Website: apple
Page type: account-selection
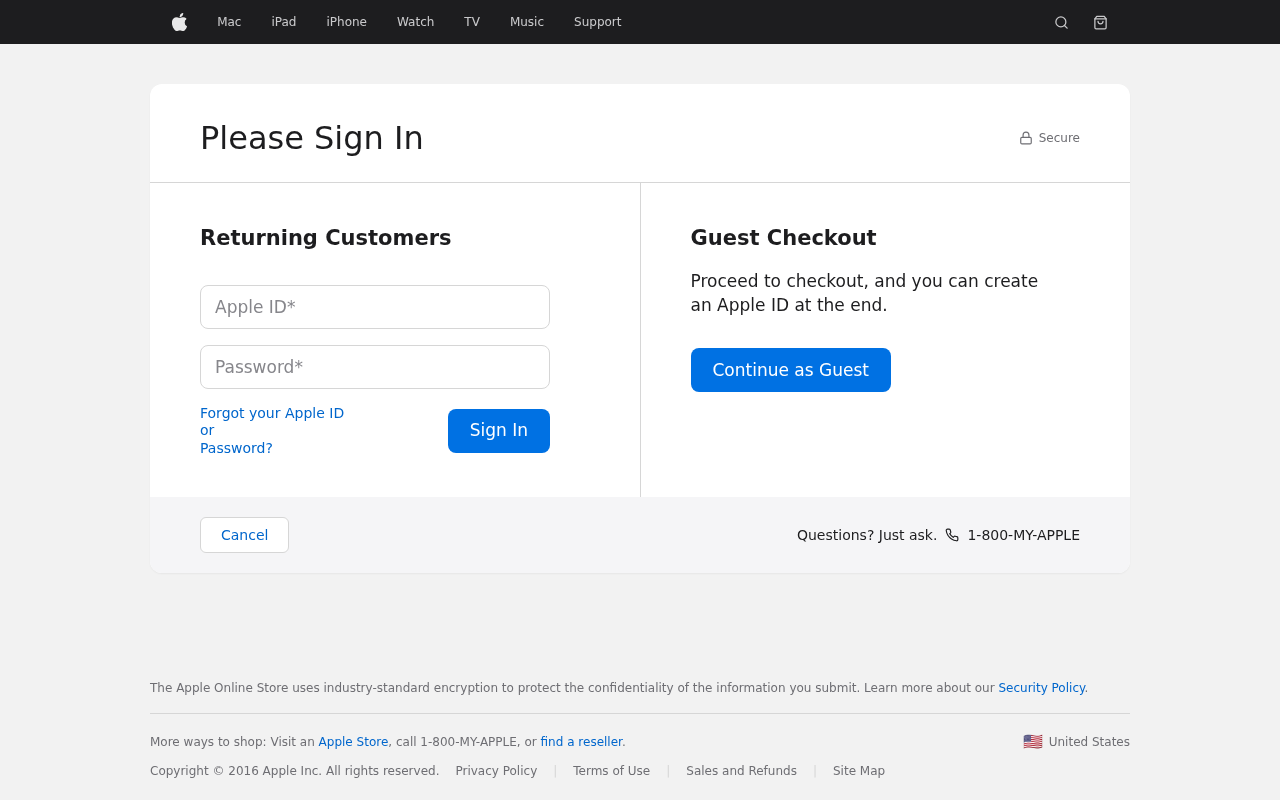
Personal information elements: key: PII_LOGIN_USERNAME
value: ralph_rice